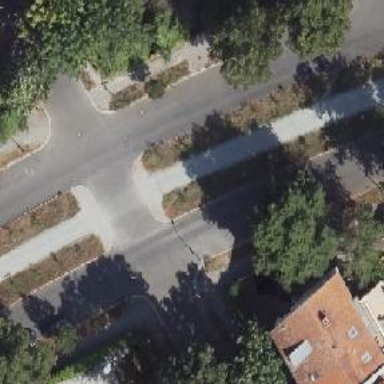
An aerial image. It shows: Concrete footway with unmarked crossing and crossing island.